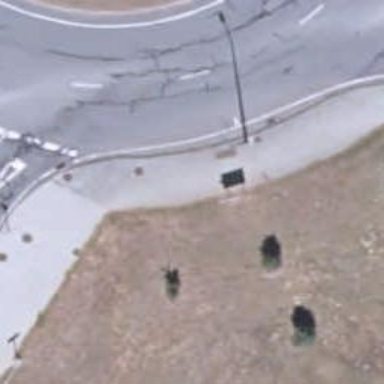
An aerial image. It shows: Sidewalk.